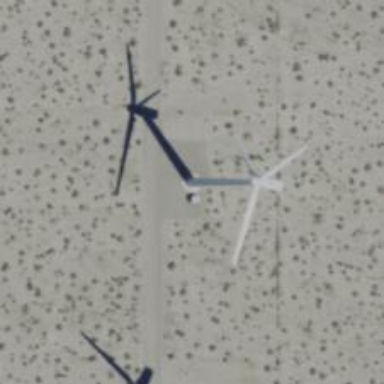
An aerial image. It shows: Wind turbine generator that utilizes wind as its source for generating electricity. It is of the horizontal axis type.